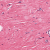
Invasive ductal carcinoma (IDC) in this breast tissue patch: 0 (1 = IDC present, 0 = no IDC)